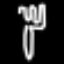
Label: fork